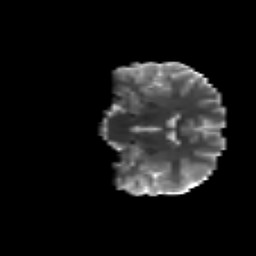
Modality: T2w
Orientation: coronal
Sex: female
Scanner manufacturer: siemens
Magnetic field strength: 3 T
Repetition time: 5 s
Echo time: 0.071 s